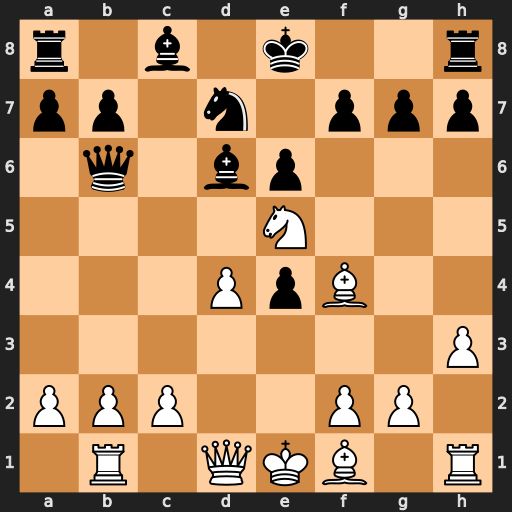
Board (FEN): r1b1k2r/pp1n1ppp/1q1bp3/4N3/3PpB2/7P/PPP2PP1/1R1QKB1R
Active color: w
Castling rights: Kkq
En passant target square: -
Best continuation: Nc4 Bxf4 Nxb6